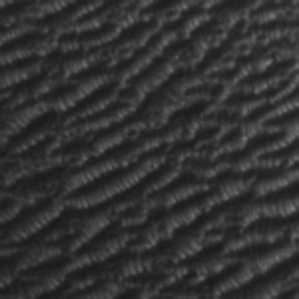
Label: frost